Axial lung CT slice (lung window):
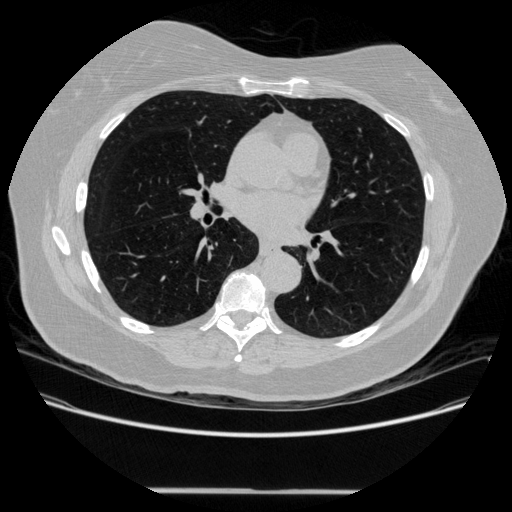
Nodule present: no